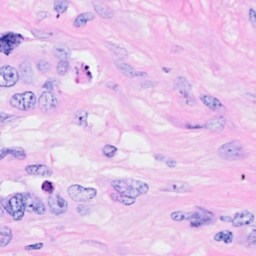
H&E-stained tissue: Breast